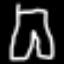
Label: pants